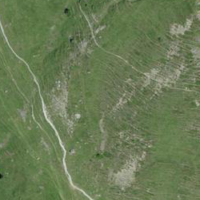
EUNIS habitat code: 26
Species observed at this site:
Gonepteryx rhamni
Melitaea athalia
Melitaea didyma